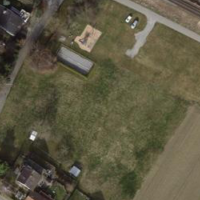
EUNIS habitat code: 25
Species observed at this site:
Corvus corone